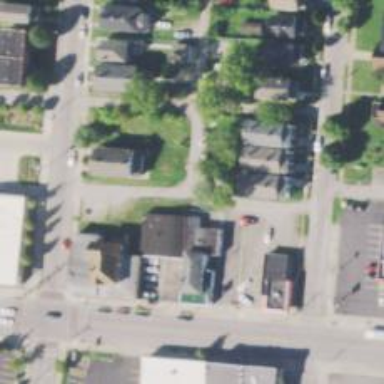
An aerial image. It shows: Alley with asphalt surface designated as service road.